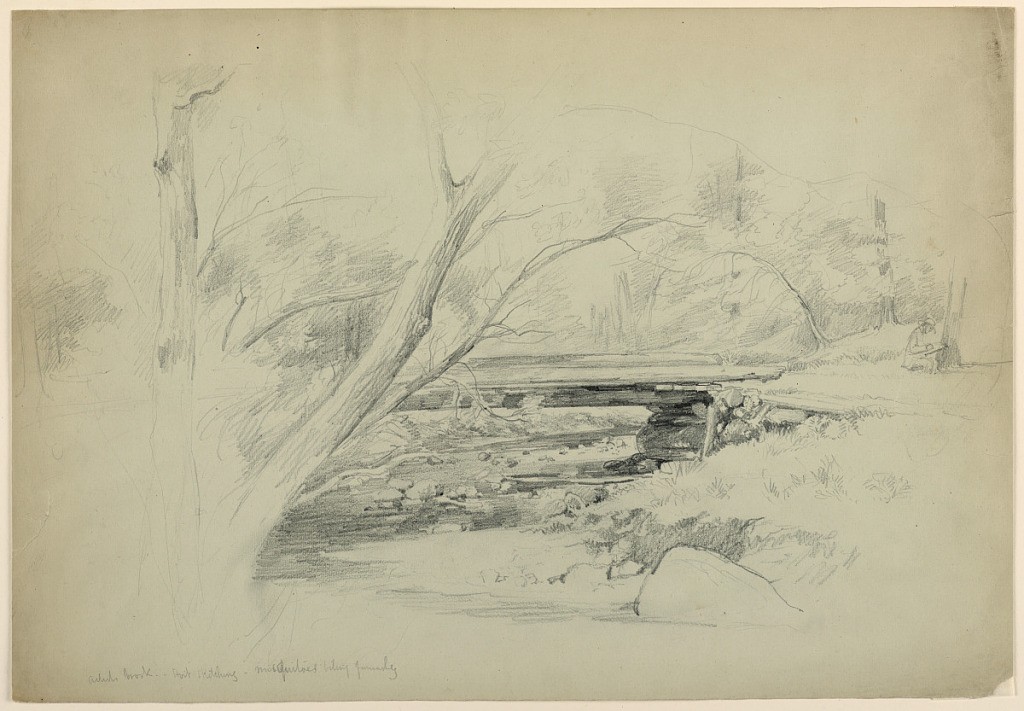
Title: Artist's Brook, Hoit Sketching, Mosquitoes Biting Furiously
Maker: Daniel Huntington, American, 1816–1906
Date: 1852–62
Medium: Graphite on grey-green paper
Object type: Drawing
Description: Grassy bank at right with artist sketching under a tree. Stream with wooden bridge, center, and tree at left.